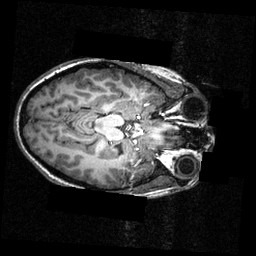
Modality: T1w
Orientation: axial
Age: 26
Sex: female
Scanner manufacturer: siemens
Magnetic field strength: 3.951 T
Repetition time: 1.5 s
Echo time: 0.00335 s